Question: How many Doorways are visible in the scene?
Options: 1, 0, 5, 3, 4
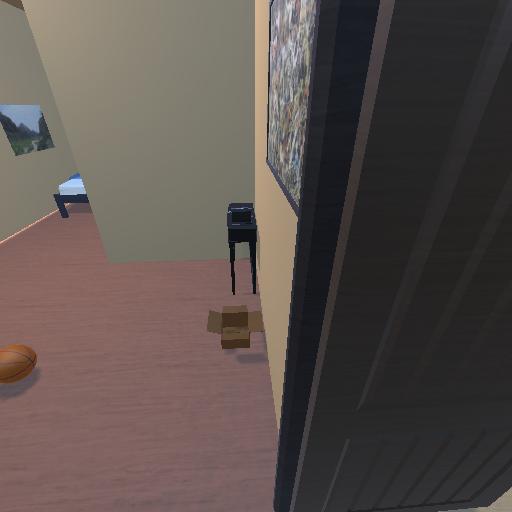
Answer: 1